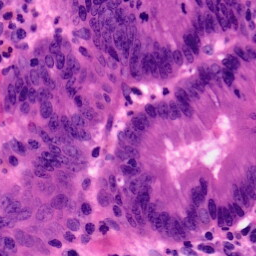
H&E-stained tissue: Pancreatic